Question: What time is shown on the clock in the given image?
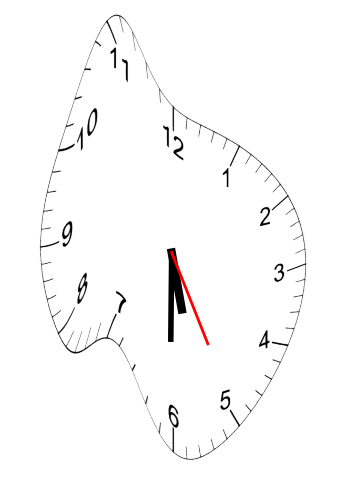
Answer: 05:30:25